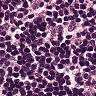
Metastatic tissue present: no